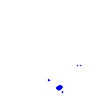
Particle: electron